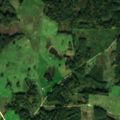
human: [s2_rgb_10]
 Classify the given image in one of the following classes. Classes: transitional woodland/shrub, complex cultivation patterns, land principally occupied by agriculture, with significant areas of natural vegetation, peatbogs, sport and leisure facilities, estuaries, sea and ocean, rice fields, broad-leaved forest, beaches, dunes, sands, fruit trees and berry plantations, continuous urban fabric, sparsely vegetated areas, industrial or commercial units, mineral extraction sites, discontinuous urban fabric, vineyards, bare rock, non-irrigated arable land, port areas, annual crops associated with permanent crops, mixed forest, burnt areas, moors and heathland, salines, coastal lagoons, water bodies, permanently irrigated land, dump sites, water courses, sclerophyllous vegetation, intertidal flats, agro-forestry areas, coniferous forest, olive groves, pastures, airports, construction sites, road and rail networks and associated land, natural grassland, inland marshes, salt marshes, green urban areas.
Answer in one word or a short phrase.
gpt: pastures, complex cultivation patterns, broad-leaved forest